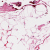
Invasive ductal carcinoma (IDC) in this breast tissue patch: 0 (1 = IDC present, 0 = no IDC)